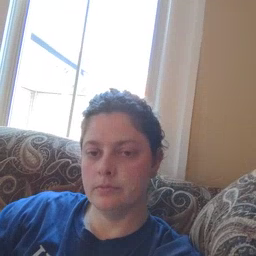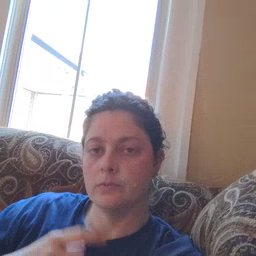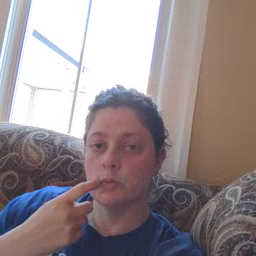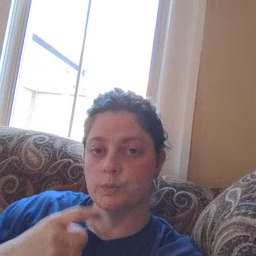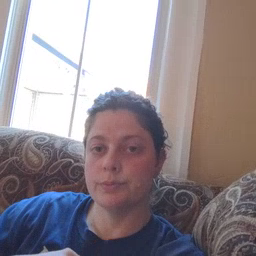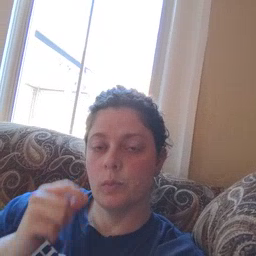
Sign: tooth